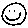
Label: smiley face